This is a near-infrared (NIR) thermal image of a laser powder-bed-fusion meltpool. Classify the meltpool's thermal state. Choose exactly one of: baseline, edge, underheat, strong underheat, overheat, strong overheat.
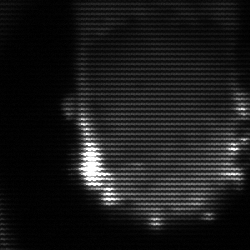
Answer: baseline